Interaction volume radius: 5 \u00c5
Interaction volume height: 10 \u00c5
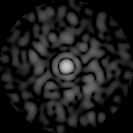
Disorder parameter: 0.8317